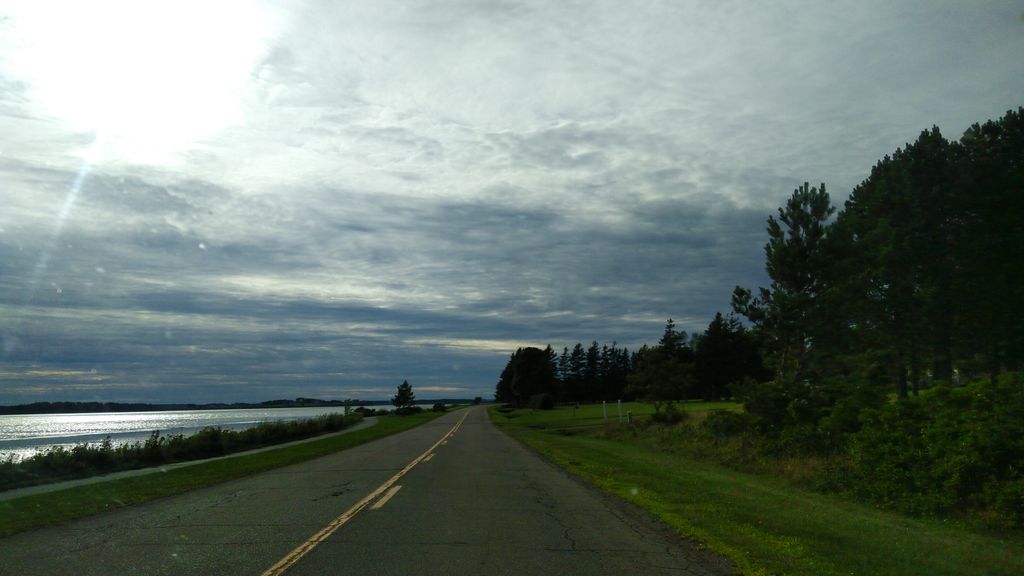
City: charlottetown